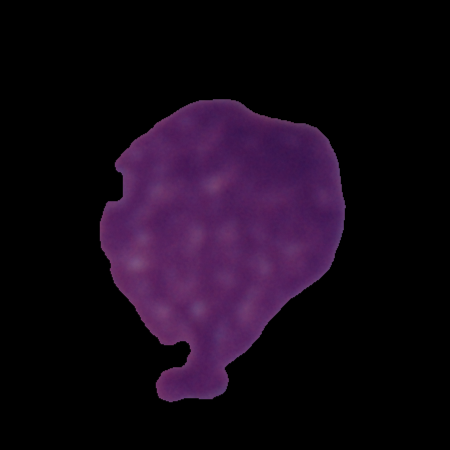
Label: cancer